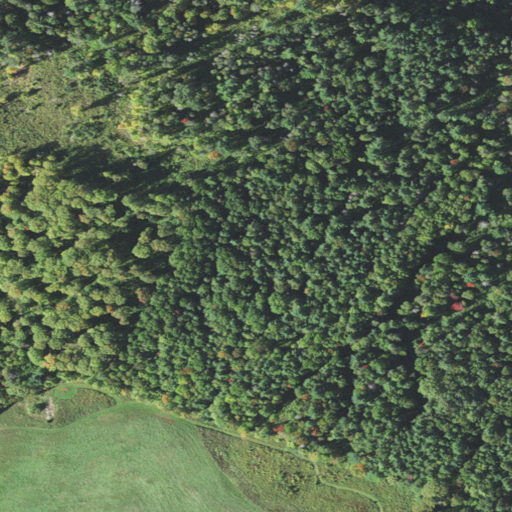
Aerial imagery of mountain in Vermont named Pudding Hill containing evergreen forest, mixed forest, deciduous forest, and pasture